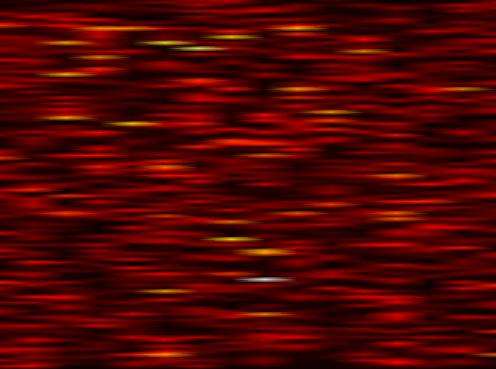
Label: WOLA